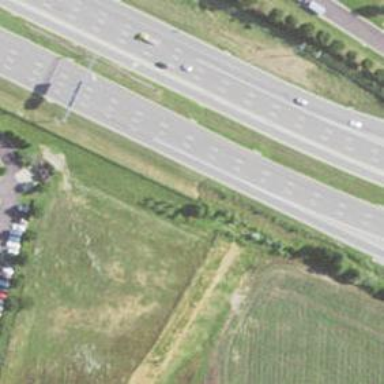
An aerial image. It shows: Motorway junction.